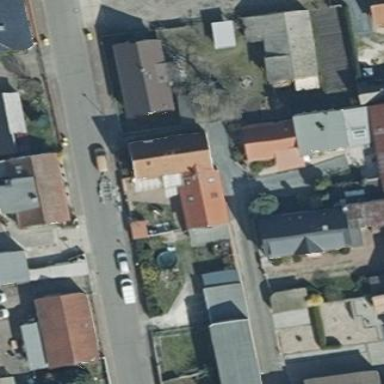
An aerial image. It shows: Simple and straightforward house.